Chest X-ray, AP view. Patient: 52 years old, sex F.
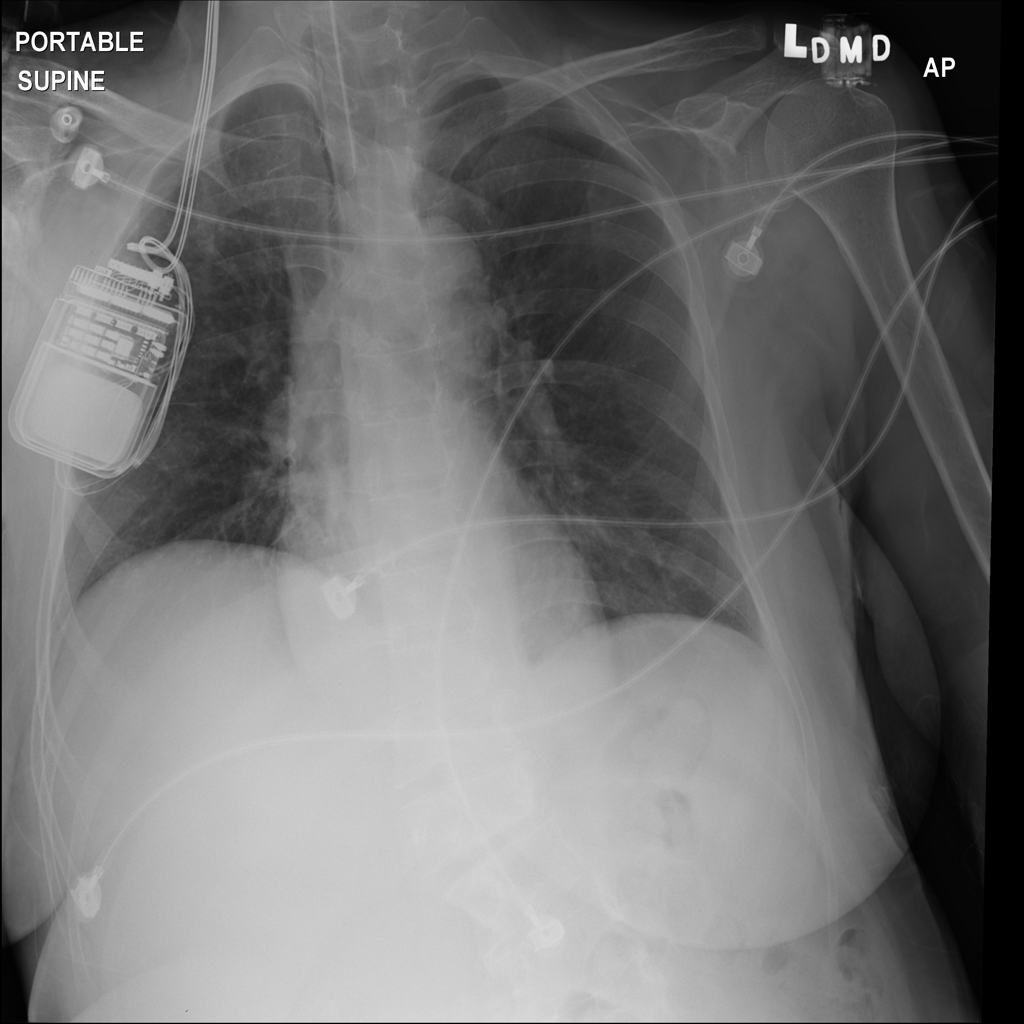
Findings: No Finding